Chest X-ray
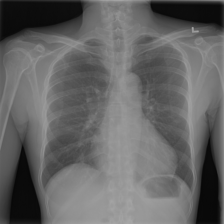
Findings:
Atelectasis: negative
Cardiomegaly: positive
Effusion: negative
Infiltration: negative
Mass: negative
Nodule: negative
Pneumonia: negative
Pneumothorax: negative
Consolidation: negative
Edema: negative
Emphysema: negative
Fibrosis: negative
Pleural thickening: negative
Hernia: negative